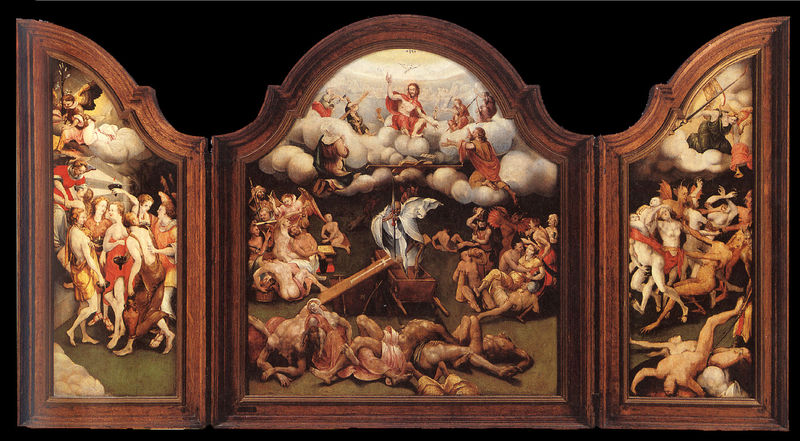
Titel: Triptychon mit Triumph des Todes und Jüngstem Gericht
Künstler: Hermann tom Ring
Institution: Utrecht, Stichting Museum Catharijneconvent
Schlagwörter: flügel, gott, himmel, wolken, menschen, holz, tür, wolke, gericht, tod, engel, holzrahmen, sterbende, altar, sarg, pforte, christus, grab, jesus, apokalypse, hölle, jüngstes gericht, leiden, lanzen, heilige, erzengel, szenen, auferstehung, altarbild, himmelfahrt, tryptichon, flügelaltar, triptychon, triptichon, auferstehen, weltenrichter, altarflügel, sünder, nordalpin, jüngstes, trypichon, selige, himmlisches gericht